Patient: sex F, age 43
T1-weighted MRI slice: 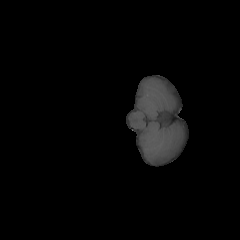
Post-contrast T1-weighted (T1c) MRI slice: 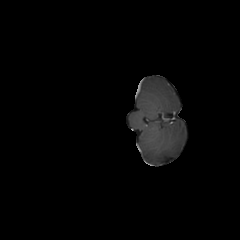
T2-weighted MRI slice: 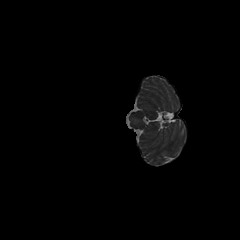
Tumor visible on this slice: no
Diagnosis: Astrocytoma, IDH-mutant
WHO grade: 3